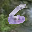
Label: 6